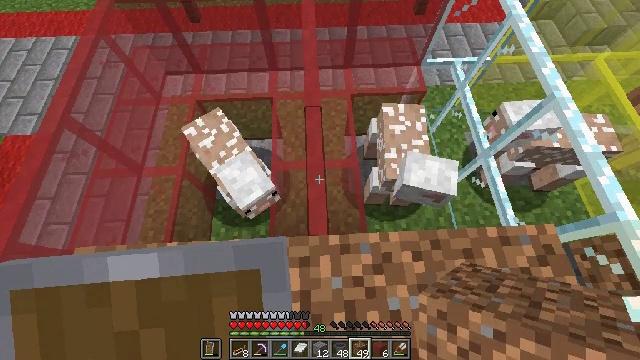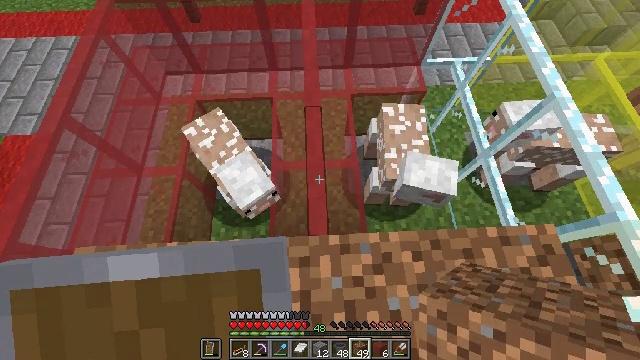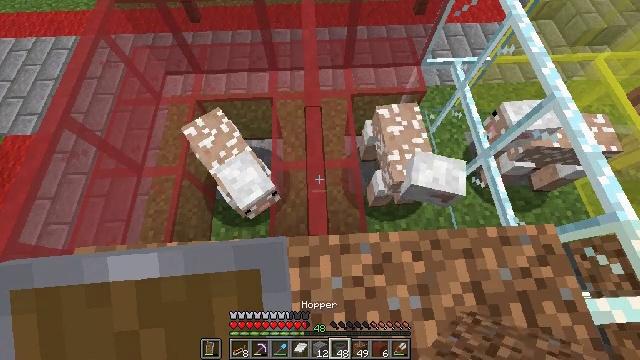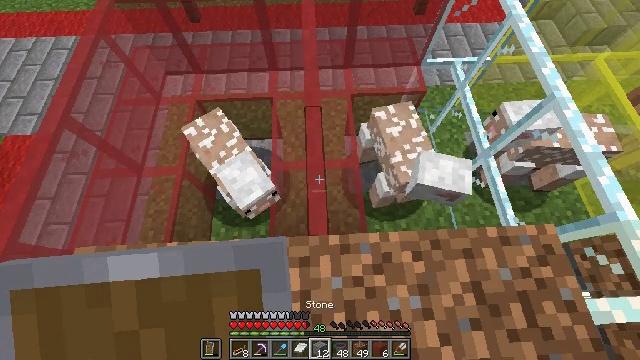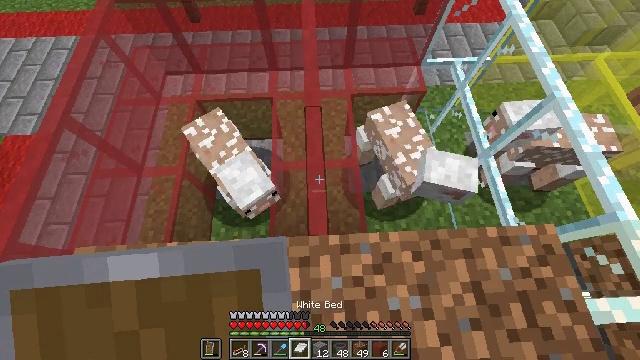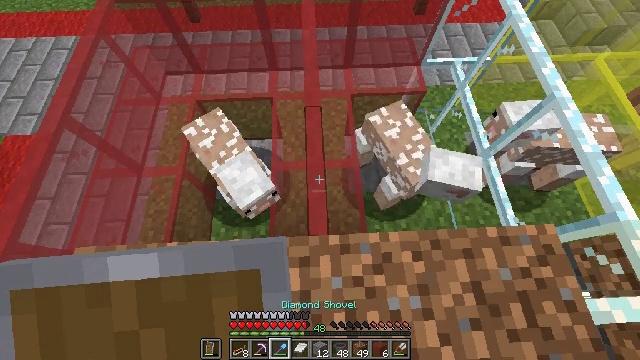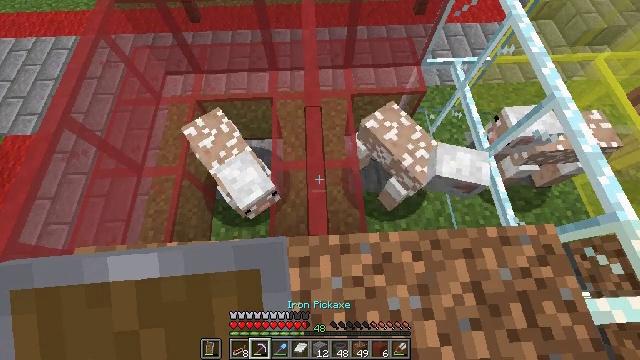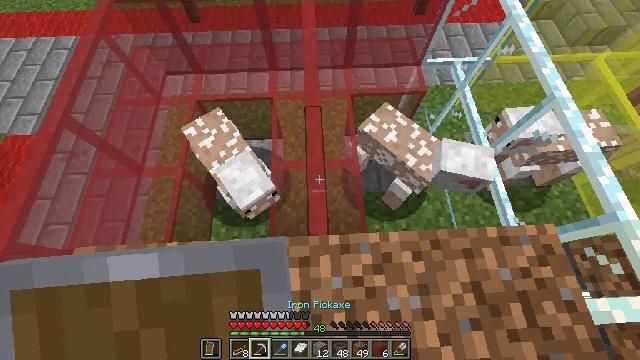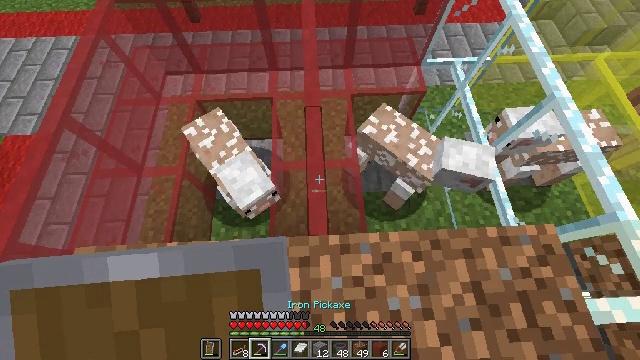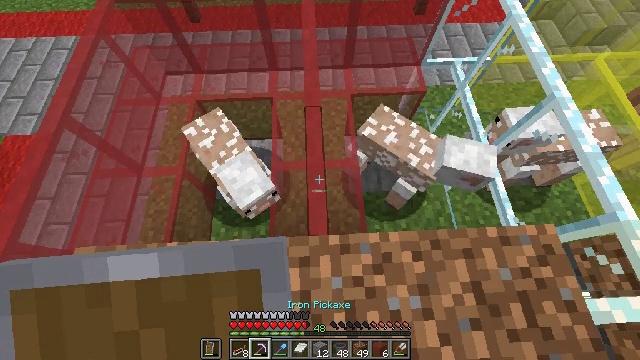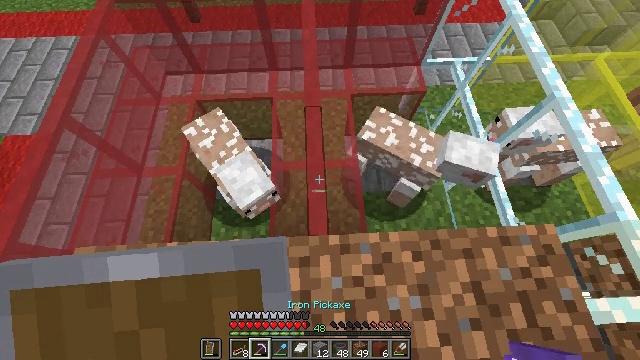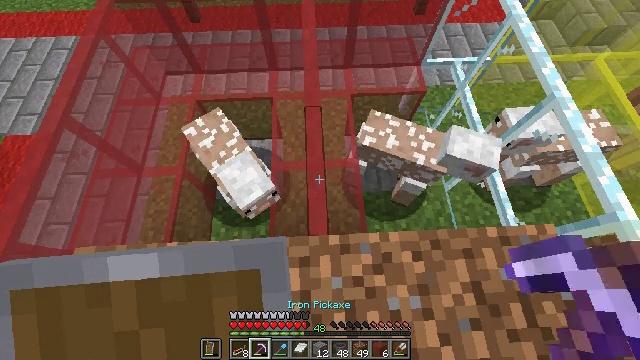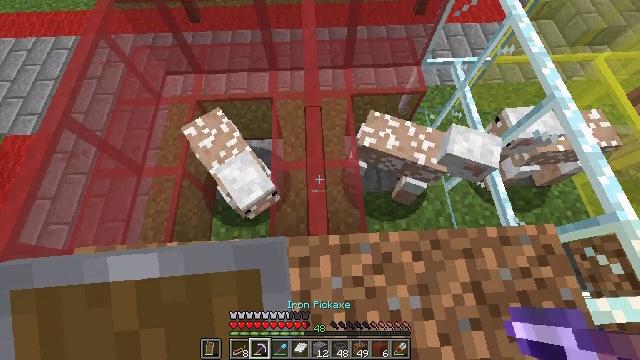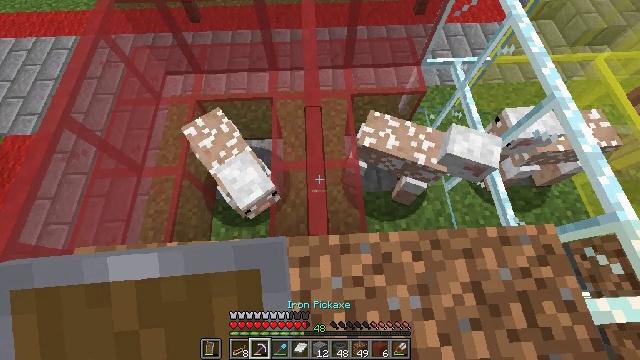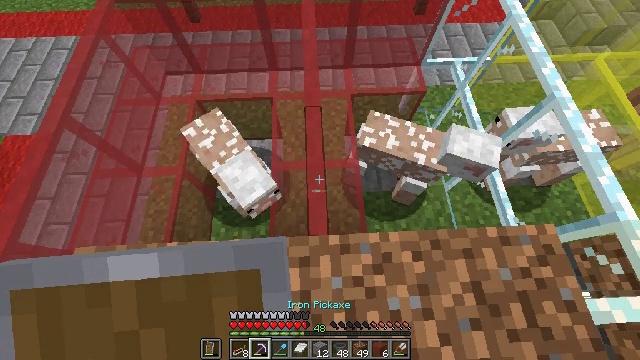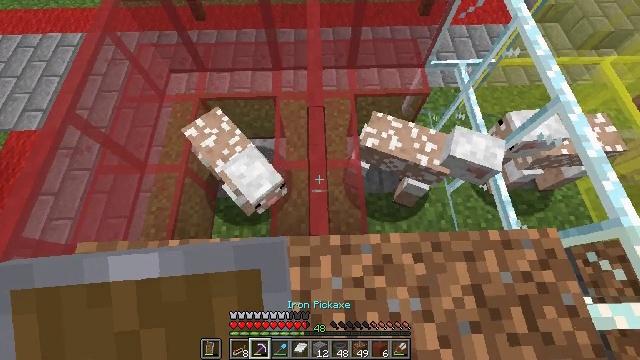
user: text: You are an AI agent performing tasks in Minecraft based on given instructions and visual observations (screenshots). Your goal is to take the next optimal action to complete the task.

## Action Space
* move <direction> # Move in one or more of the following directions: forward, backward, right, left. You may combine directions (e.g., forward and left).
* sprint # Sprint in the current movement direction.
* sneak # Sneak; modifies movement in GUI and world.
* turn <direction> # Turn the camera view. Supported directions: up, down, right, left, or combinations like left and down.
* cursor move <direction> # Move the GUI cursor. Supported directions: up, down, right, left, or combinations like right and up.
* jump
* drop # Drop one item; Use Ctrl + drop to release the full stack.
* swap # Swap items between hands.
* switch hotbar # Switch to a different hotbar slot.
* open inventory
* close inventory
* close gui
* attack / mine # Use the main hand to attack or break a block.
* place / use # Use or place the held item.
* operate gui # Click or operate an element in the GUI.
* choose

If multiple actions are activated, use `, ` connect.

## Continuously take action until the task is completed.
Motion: motion action
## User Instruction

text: Destroy the red stained glass pane to collect.
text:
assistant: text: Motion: no_op
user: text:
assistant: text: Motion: no_op
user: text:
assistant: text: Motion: no_op
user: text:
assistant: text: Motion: no_op
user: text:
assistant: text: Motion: no_op
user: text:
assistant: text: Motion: no_op
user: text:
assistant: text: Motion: no_op
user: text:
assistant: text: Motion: no_op
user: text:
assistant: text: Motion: no_op
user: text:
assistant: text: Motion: no_op
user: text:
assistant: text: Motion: no_op
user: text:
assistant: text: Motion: no_op
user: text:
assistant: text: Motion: no_op
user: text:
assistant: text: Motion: no_op
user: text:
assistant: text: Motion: turn left
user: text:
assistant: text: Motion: no_op
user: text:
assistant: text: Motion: attack / mine
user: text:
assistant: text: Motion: attack / mine
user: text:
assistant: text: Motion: attack / mine
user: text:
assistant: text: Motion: attack / mine
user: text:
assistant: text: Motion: attack / mine
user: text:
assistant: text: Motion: attack / mine
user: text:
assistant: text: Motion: attack / mine
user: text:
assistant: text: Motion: attack / mine
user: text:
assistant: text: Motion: attack / mine
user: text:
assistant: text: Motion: attack / mine
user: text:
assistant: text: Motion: turn up, attack / mine
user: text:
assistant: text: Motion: move forward, turn up, attack / mine
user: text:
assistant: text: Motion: move forward, turn up, attack / mine
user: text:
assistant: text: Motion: move forward, attack / mine